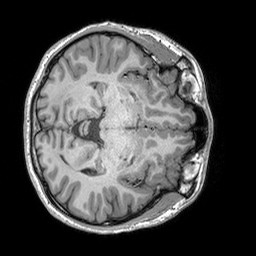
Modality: T1w
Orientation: axial
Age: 20
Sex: male
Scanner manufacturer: siemens
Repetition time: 2.25 s
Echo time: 0.00302 s